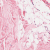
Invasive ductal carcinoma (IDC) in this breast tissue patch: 0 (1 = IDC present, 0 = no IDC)